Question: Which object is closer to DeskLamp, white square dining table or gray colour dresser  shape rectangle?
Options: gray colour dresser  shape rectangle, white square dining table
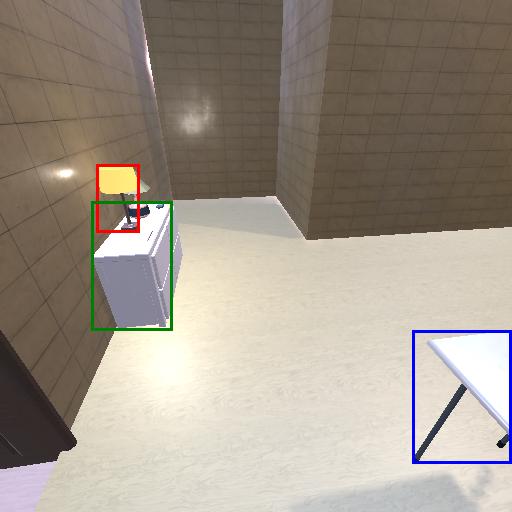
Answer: gray colour dresser  shape rectangle